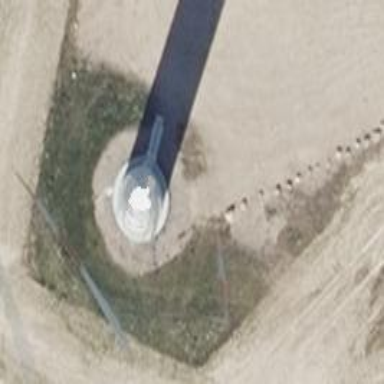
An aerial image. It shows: Wind power generator with horizontal axis wind turbine manufactured by Vestas.